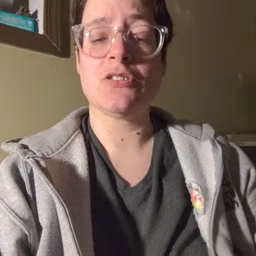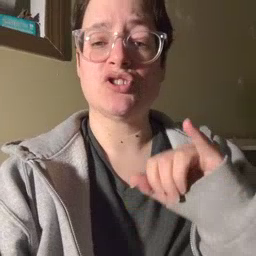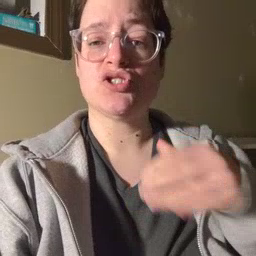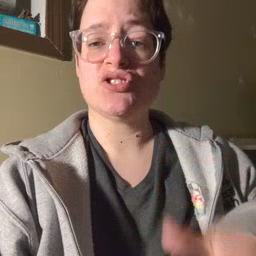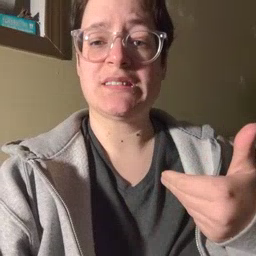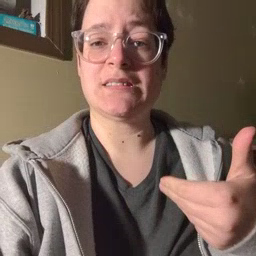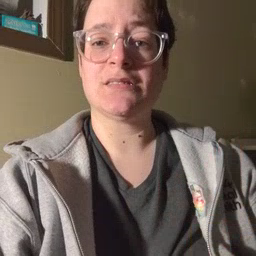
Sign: jeans